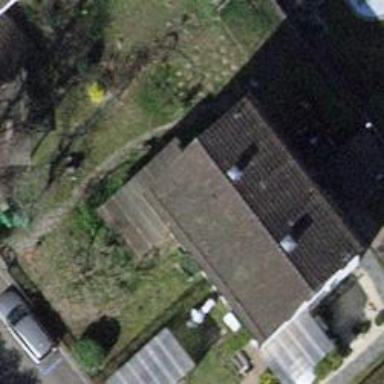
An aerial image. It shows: Semidetached house.